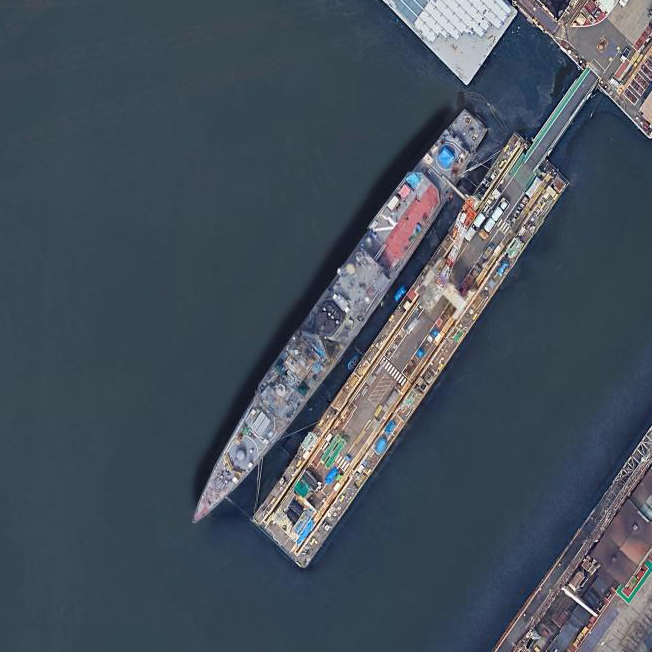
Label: cruiser